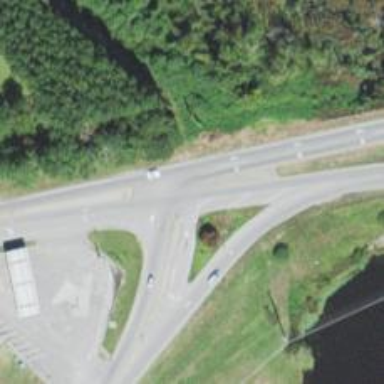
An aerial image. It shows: Trunk highway.